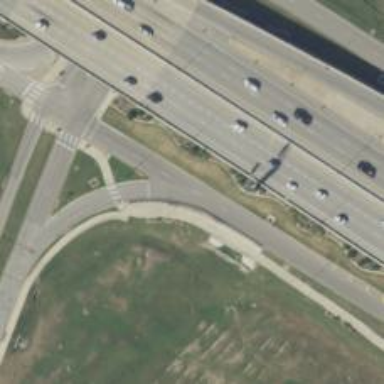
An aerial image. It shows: Asphalt tertiary road with frontage road.